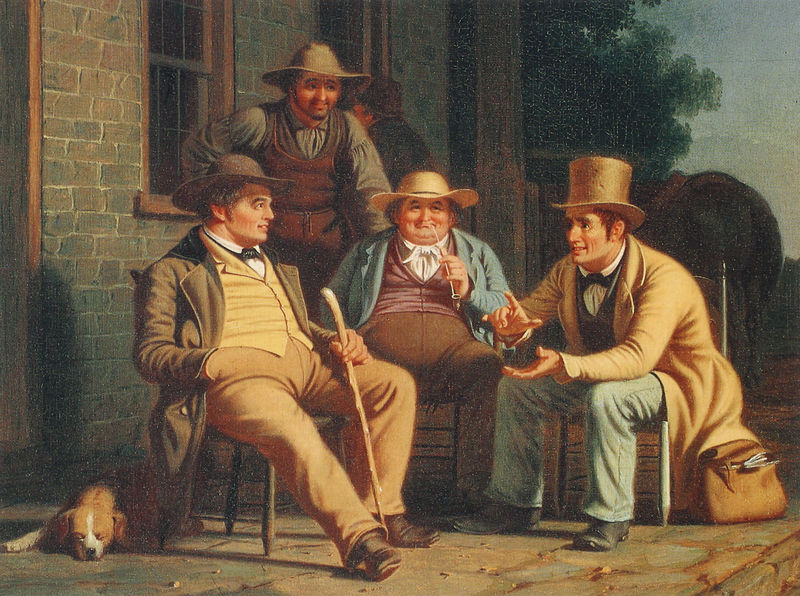
Titel: Canvassing for a vote
Künstler: George Caleb Bingham
Institution: Kansas City, The Nelson-Atkins Museum of Art
Schlagwörter: baum, hand, himmel, mann, menschen, sitzen, hut, hüte, männer, reden, stuhl, stühle, terasse, unterhalten, haus, hund, zylinder, bart, hemd, gesten, hände, mantel, pferd, stock, schürze, schlafen, unterhaltung, stab, mauer, dick, pfeife, rauchen, draußen, jacken, tasche, biedermeier, wanderstock, westen, backsteine, tratsch